Question: I would like to render each form of a formset in a different bootstrap3 tabs using django-crispyForms, but it seems to not be simple because crispyForms does not handle formset completely yet.

'''
class BlogMessageForm(forms.ModelForm):
class Meta:
model = BlogMessage
fields = ['field1', 'field2', ]
class BlogMessageFormsetHelper(FormHelper):
def __init__(self, *args, **kwargs):
super(BlogMessageFormsetHelper, self).__init__(*args, **kwargs)
self.form_tag = False
self.layout = Layout(
TabHolder(
Tab('Form%s' % (form.pk),
'field1', 'field2', 'DELETE',
)
)
)
'''
'''
def all_blogs_messages_in_bootstrap_tab(request):
all_blog_messages = BlogMessage.objects.all()
blogMessageForm = modelformset_factory(BlogMessage, form=BlogMessageForm, extra=1, can_delete=True)
formset = blogMessageForm(queryset=all_blog_messages)
helper = BlogMessageFormHelper()
render_to_response("blogs/blogMessage_forms.html", {'formset': formset, 'helper': helper}, context_instance=RequestContext(request))
'''
'''
{% load crispy_forms_tags %}
<form method="post" action="" encrypt="multipart/form-data">{% csrf_token %}
{% crispy formset helper %}
</form>
'''
There it is some info about that crispyForm formset contraint:
- <URL>
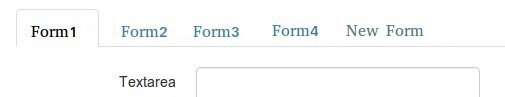
Answer: Here is how I would do it:
'''
<form method="post" enctype="multipart/form-data">{% csrf_token %}
{{ formset.management_form }}
<div role="tabpanel">
<ul class="nav nav-tabs" role="tablist">
{% for form in formset %}
<li role="presentation" class="{% if forloop.first %}active{% endif %}">
<a href="#id_form-{{ forloop.counter0 }}" aria-controls="id_form-{{ forloop.counter0 }}" role="tab" data-toggle="tab">
{% if forloop.counter0 < formset.initial_forms|length %}
Form{{ forloop.counter }}
{% else %}
New Form
{% endif %}
</a>
</li>
{% endfor %}
</ul>
<div class="tab-content">
{% for form in formset %}
<div role="tabpanel" class="tab-pane{% if forloop.first %} active{% endif %}" id="id_form-{{ forloop.counter0 }}">
{% crispy form %}
{% if form.instance.pk %}
<input id="id_form-{{ forloop.counter0 }}-id" name="form-{{ forloop.counter0 }}-id" type="hidden" value="{{ form.instance.id }}">
{% endif %}
{% if forloop.counter0 < formset.initial_forms|length %}
{% if formset.can_delete %}
<input id="id_form-{{ forloop.counter0 }}-DELETE" name="form-{{ forloop.counter0 }}-DELETE" type="hidden">
<button type="submit" data-id="id_form-{{ forloop.counter0 }}-DELETE" class="btn btn-default btn-formset-delete">Delete</button>
{% endif %}
{% endif %}
</div>
{% endfor %}
</div>
</div>
<button type="submit" class="btn btn-primary">Save</button>
</form>
'''
Almost forgot, delete button won't work without some javascript. But that is optional of course, 'delete' field can be made visible and button removed, otherwise:
'''
$(document).ready(function(){
$(".btn-formset-delete").click(function(){
$("#" + $(this).data('id')).val("on");
return true;
});
});
'''
Also add this to the form:
'''
def __init__(self, *args, **kwargs):
super(MyForm, self).__init__(*args, **kwargs)
self.helper = FormHelper(self)
self.helper.form_tag = False
self.helper.disable_csrf = True
'''